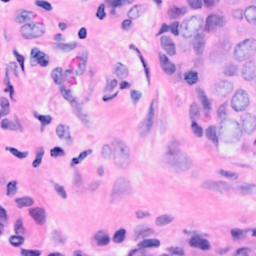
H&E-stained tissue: Breast